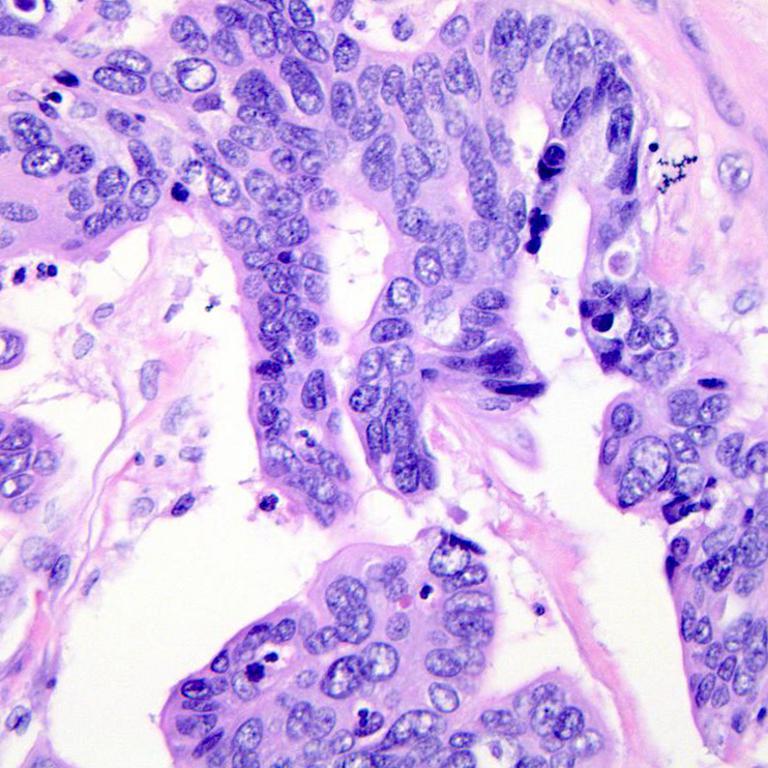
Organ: colon
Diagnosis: adenocarcinomas